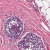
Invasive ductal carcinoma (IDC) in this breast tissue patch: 0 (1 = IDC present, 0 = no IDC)